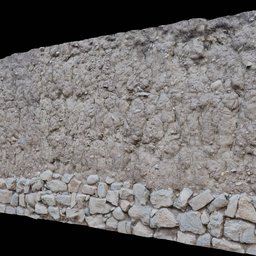
Label: architecture